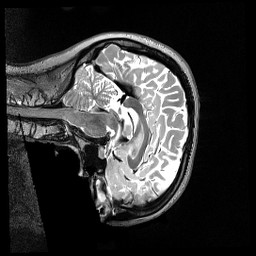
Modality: T2w
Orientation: sagittal
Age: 22
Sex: female
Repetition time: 3.2 s
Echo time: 0.563 s